Interaction volume radius: 5 \u00c5
Interaction volume height: 35 \u00c5
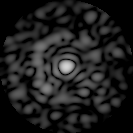
Disorder parameter: 0.8281